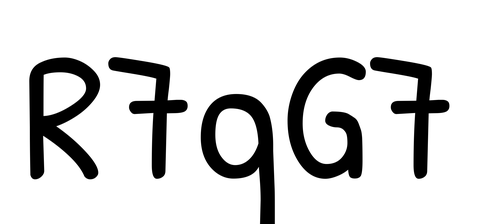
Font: PatrickHand-Regular